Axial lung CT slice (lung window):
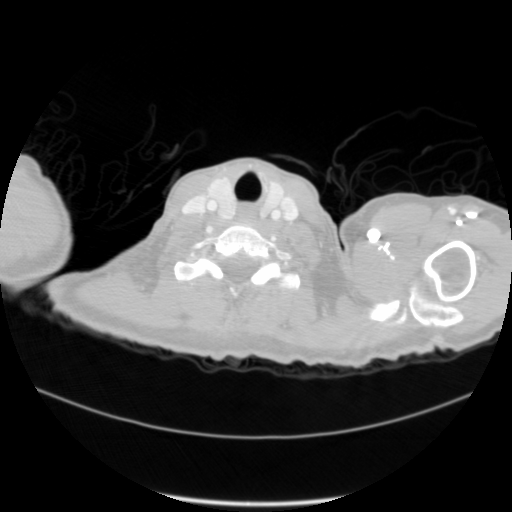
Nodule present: no